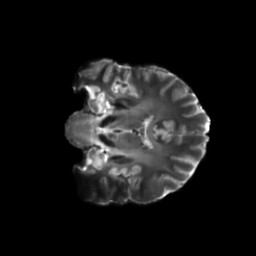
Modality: T2w
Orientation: coronal
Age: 26
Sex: female
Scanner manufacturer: siemens
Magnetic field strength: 6.98 T
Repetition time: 7.776 s
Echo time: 0.076 s